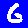
Digit: 6